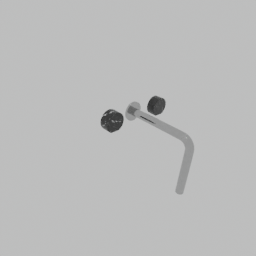
Label: appliances